Field crop: maize
Growth stage: 2
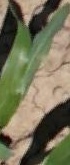
Species: maize